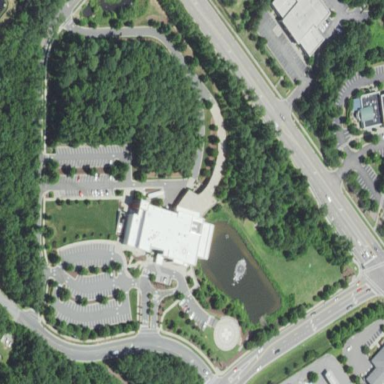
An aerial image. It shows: Healthcare clinic is depicted in the image.